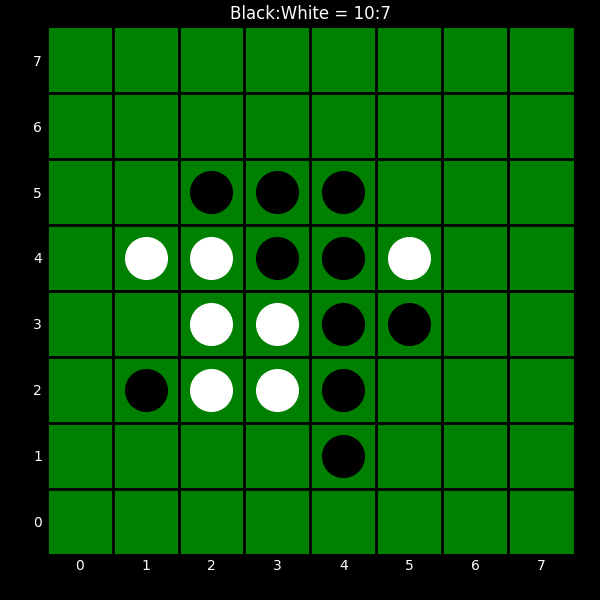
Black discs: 10
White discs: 7